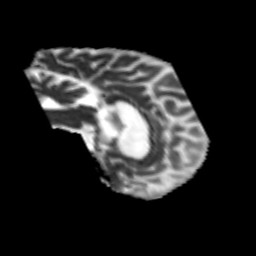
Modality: MD
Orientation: sagittal
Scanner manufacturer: siemens
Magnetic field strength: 3 T
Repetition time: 6.8 s
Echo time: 0.093 s